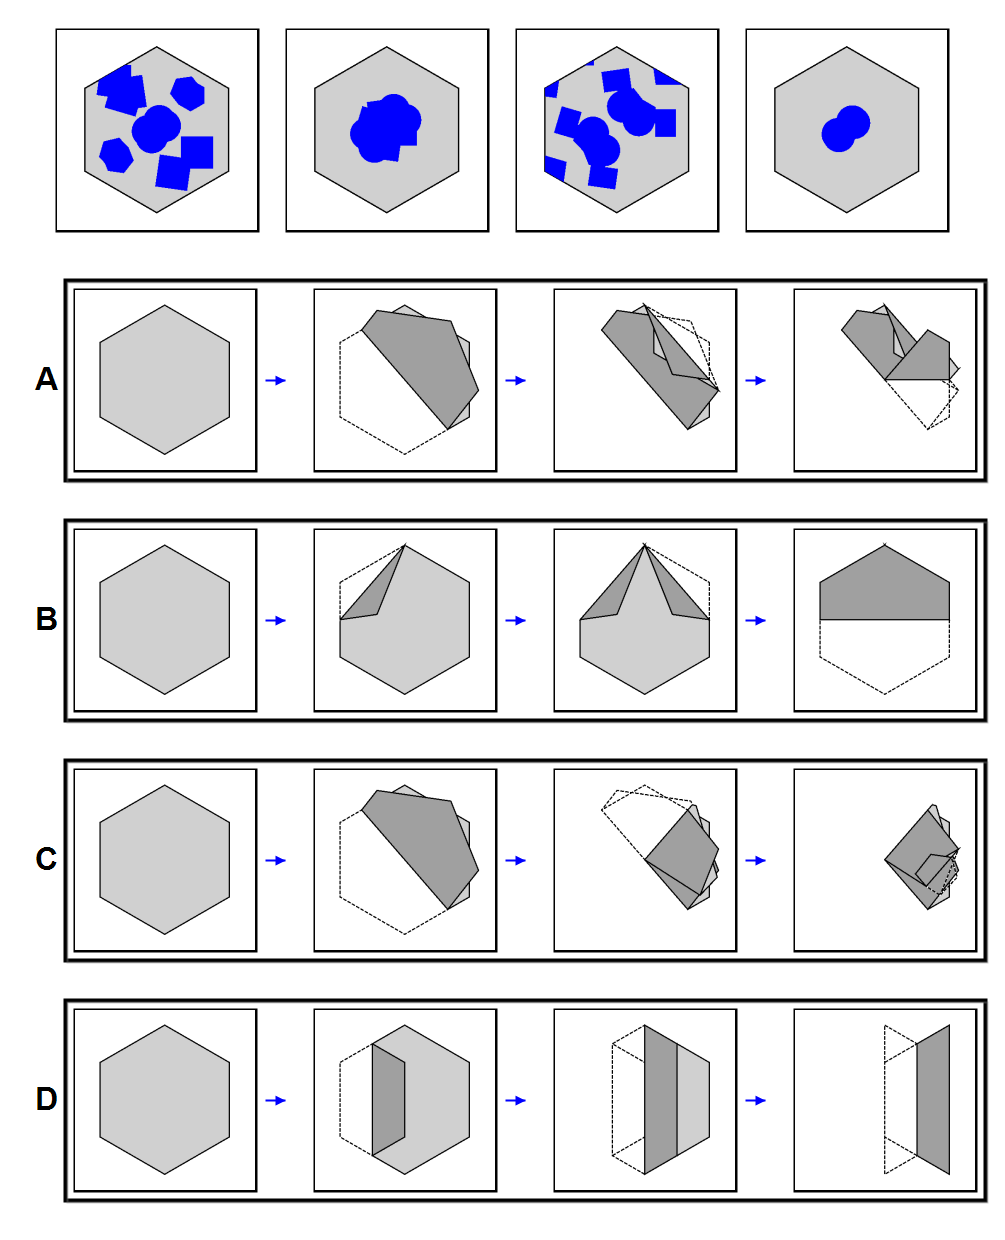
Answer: C